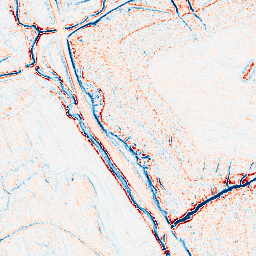
Category: edge_preserving
Decomposition family: anisotropic_diffusion
Decomposition parameters: iterations: 5
kappa: 30
gamma: 0.2
Upsampling method: sinc_hamming
Upsampling parameters: scale: 2
kernel_size: 8
Upsampling scale: 2